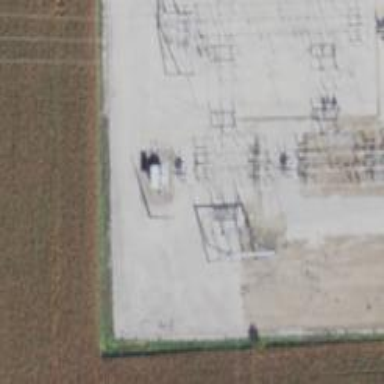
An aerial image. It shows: Switch for power supply.